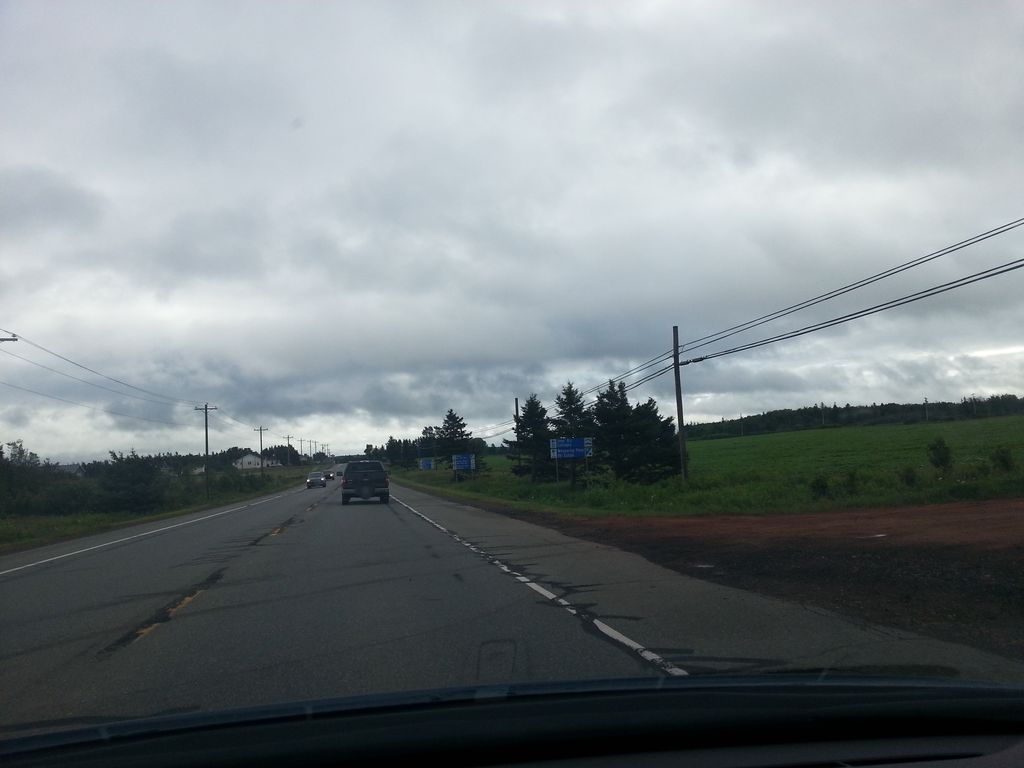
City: charlottetown